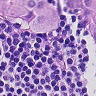
Metastatic tissue present: yes